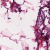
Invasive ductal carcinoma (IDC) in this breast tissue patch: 0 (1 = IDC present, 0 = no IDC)